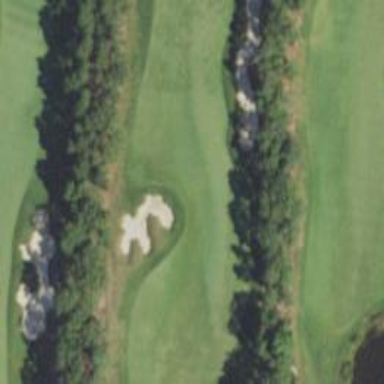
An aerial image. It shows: Golf hole.